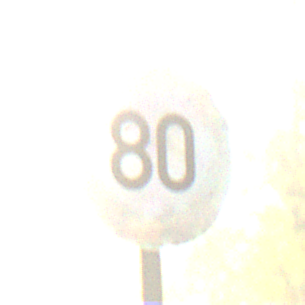
Verkehrszeichen: Geschwindigkeit80
Umgebung: Outdoor, Nature
Tageszeit: SunriseSunset
Wetter: PartlyCloudy
Licht: Natural
Jahreszeit: NotSpecified
Kontrast: HighContrast